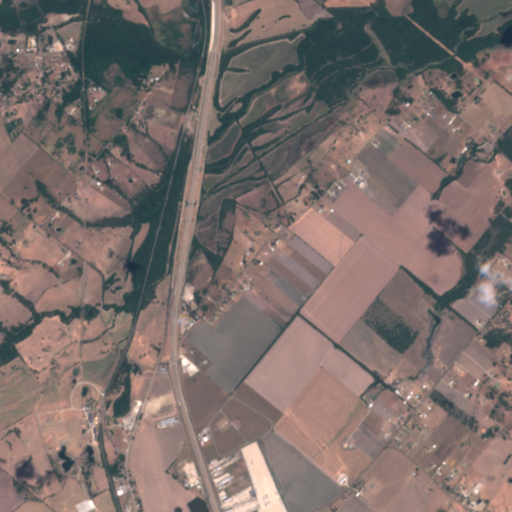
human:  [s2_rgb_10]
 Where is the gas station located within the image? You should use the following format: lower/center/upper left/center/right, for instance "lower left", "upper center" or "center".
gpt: The gas station is located in the lower left of the image.
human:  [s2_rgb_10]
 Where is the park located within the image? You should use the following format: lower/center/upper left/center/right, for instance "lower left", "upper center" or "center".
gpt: The park is located in the lower right of the image.
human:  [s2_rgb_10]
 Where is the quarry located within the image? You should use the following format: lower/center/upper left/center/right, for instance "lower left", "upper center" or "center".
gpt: There is no quarry in the image.